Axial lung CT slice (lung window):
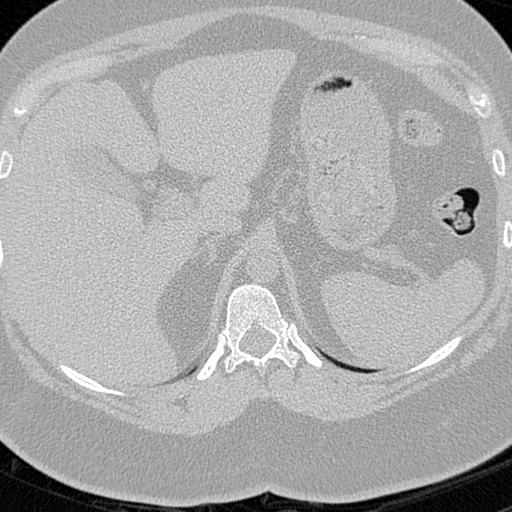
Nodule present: no